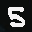
Label: 5